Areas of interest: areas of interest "Shopping Mall"
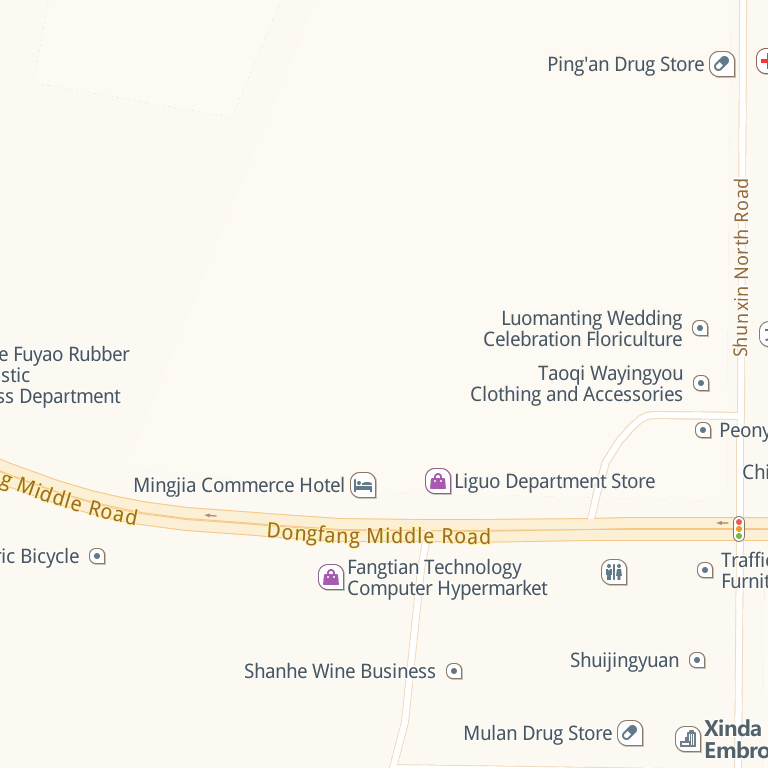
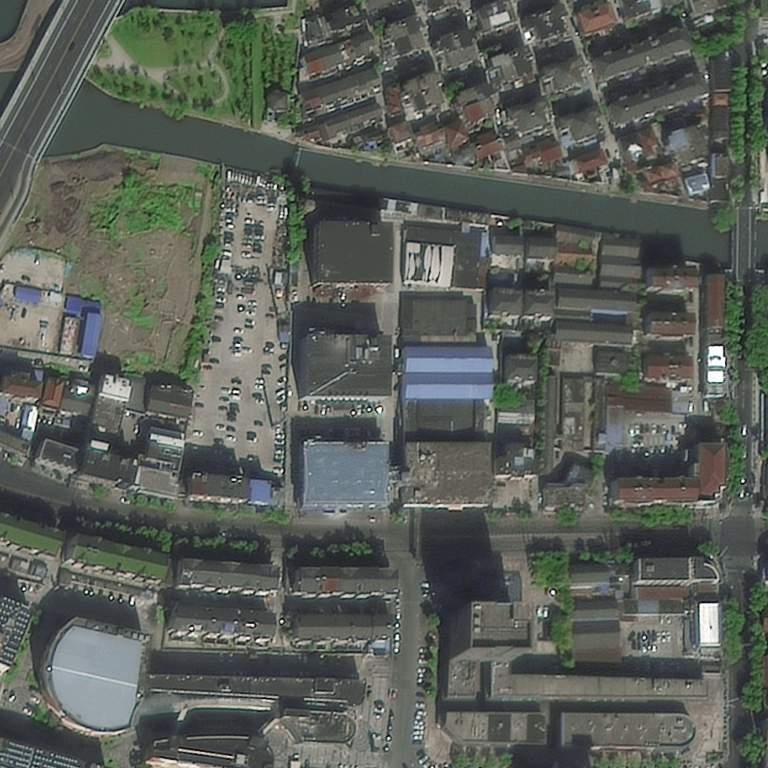